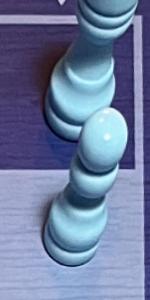
Label: Pawn_White